Question: I am trying to make a simple application launcher using Tkinter ( for the games that I have made using pygame). The code for the same is below.It runs in full screen mode(without any maximize or minimize buttons).
'''
import Tkinter as tk
from Tkinter import *
import random
import os
import subprocess
def call(event,x):
print "begin"
if x==0:
p = subprocess.Popen("python C:\Users\Akshay\Desktop\i.py")
p.wait()
print "end"
root = tk.Tk()
root.geometry("1368x768+30+30")
root.overrideredirect(True)
root.geometry("{0}x{1}+0+0".format(root.winfo_screenwidth(), root.winfo_screenheight()))
games = ['Game1','Game2','Game3','Game4','Game5','Game6','Game7','Game8']
labels = range(8)
for i in range(8):
ct = [random.randrange(256) for x in range(3)]
brightness = int(round(0.299*ct[0] + 0.587*ct[1] + 0.114*ct[2]))
ct_hex = "%02x%02x%02x" % tuple(ct)
bg_colour = '#' + "".join(ct_hex)
l = tk.Label(root,
text=games[i],
fg='White' if brightness < 120 else 'Black',
bg=bg_colour)
l.place(x = 320, y = 30 + i*150, width=700, height=100)
l.bind('<Button-1>', lambda event, arg=i: call(event, arg))
root.mainloop()
'''
There is no issue with this piece of code but I want a scroll bar at the right side or a way to scroll/move down using the arrow keys so that if I add more number of labels , they also become visible.
I tried to understand some code snippets from the internet and read the Tkinter documentations as well but didn't understood anything. Also tried to follow one more stackoverflow discussion and understood about the frame and canvas methods.
<URL>
Frame , canvas and all is getting a bit complicated. I just want to keep it simple.Can something be added to the code snippet above to make the scroll thing work and all the labels become visible?

Something like the above but with a scroll bar!!
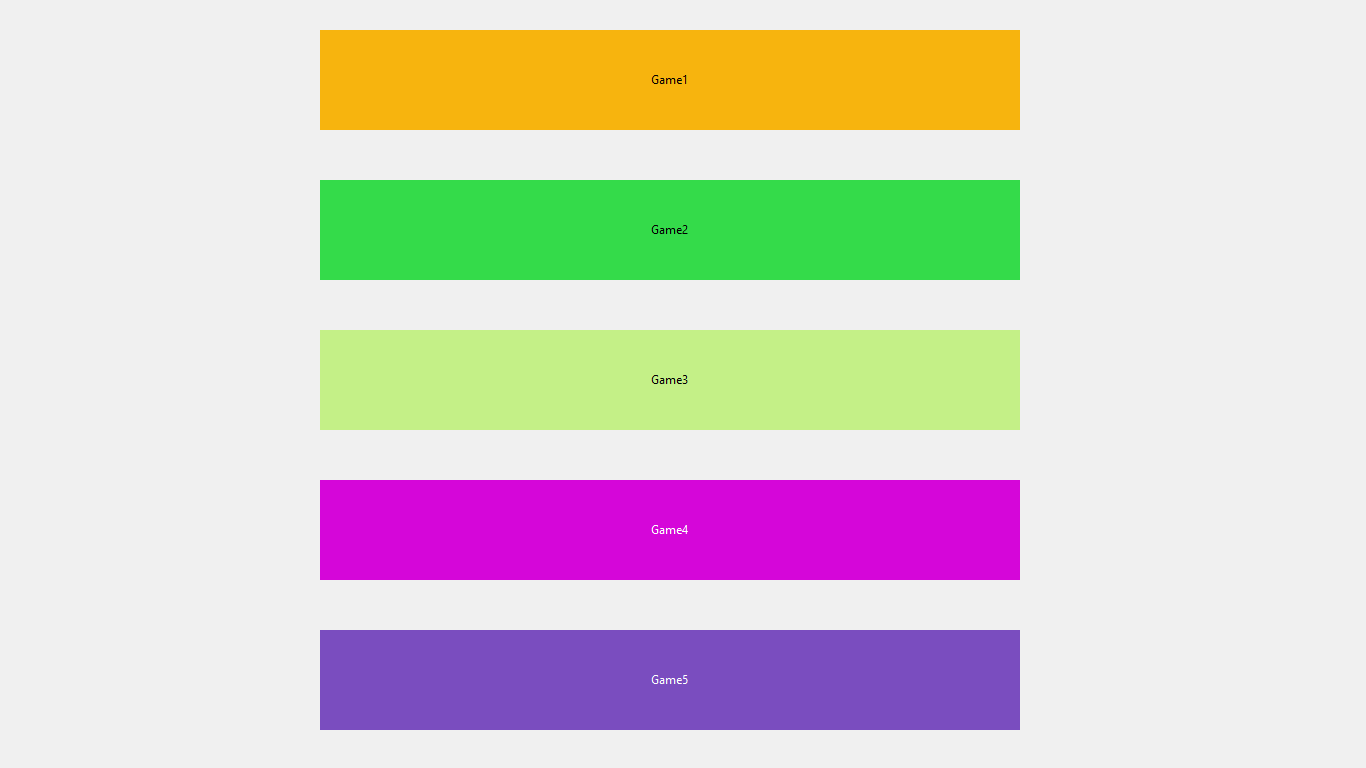
Answer: Here is an <URL> of how to add a scrollbar to a 'tkinter' app, hide the scrollbar, and scroll with the up/down arrows or the mouse wheel.
'''
from tkinter import *
parent=Tk() # parent object
canvas = Canvas(parent, height=200) # a canvas in the parent object
frame = Frame(canvas) # a frame in the canvas
# a scrollbar in the parent
scrollbar = Scrollbar(parent, orient="vertical", command=canvas.yview)
# connect the canvas to the scrollbar
canvas.configure(yscrollcommand=scrollbar.set)
scrollbar.pack(side="right", fill="y") # comment out this line to hide the scrollbar
canvas.pack(side="left", fill="both", expand=True) # pack the canvas
# make the frame a window in the canvas
canvas.create_window((4,4), window=frame, anchor="nw", tags="frame")
# bind the frame to the scrollbar
frame.bind("<Configure>", lambda x: canvas.configure(scrollregion=canvas.bbox("all")))
parent.bind("<Down>", lambda x: canvas.yview_scroll(3, 'units')) # bind "Down" to scroll down
parent.bind("<Up>", lambda x: canvas.yview_scroll(-3, 'units')) # bind "Up" to scroll up
# bind the mousewheel to scroll up/down
parent.bind("<MouseWheel>", lambda x: canvas.yview_scroll(int(-1*(x.delta/40)), "units"))
labels = [Label(frame, text=str(i)) for i in range(20)] # make some Labels
for l in labels: l.pack() # pack them
parent.mainloop() # run program
'''